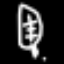
Label: leaf